Interaction volume radius: 5 \u00c5
Interaction volume height: 20 \u00c5
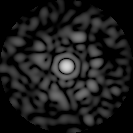
Disorder parameter: 0.8378